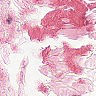
Metastatic tissue present: no